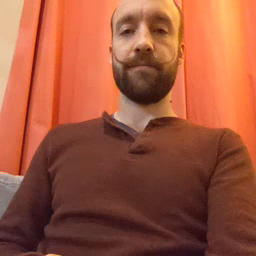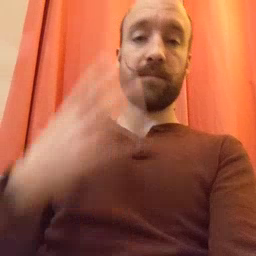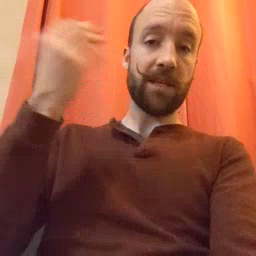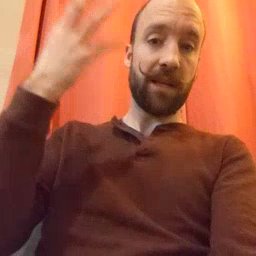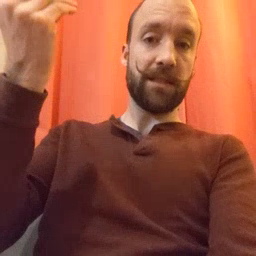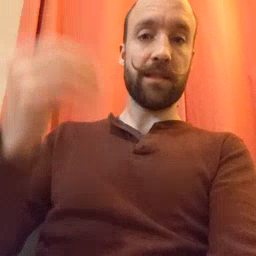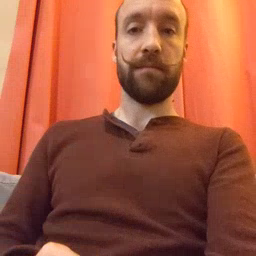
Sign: outside